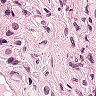
Metastatic tissue present: yes